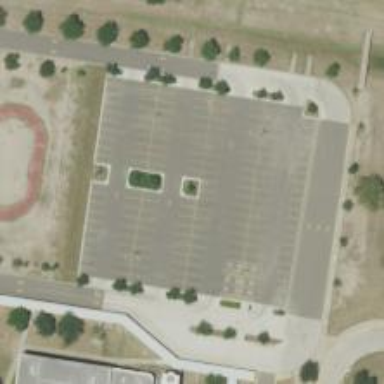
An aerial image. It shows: Parking area.